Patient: sex M, age 29
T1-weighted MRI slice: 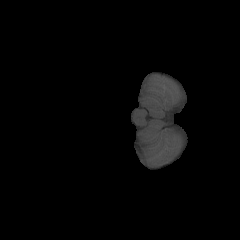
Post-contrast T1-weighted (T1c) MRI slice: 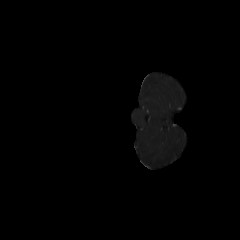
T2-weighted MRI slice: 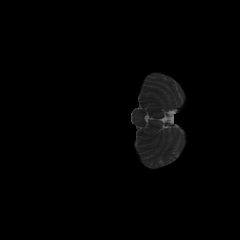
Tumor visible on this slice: no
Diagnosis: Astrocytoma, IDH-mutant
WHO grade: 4